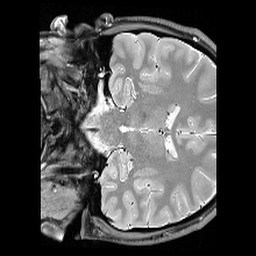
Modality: PDw
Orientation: coronal
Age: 21
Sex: male
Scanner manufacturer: siemens
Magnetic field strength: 3 T
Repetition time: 6.49 s
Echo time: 0.016 s